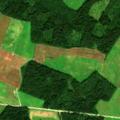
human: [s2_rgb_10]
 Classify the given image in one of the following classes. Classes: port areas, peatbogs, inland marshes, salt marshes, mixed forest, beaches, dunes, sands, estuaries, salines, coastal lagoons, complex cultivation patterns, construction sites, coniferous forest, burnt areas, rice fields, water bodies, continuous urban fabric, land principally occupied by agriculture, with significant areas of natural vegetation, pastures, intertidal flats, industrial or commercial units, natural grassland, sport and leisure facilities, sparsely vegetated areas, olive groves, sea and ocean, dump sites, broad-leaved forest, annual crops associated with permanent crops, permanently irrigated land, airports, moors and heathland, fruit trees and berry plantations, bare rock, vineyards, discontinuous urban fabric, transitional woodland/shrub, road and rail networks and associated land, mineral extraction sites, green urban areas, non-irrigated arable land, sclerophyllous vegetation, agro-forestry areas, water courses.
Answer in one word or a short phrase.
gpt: non-irrigated arable land, pastures, complex cultivation patterns, mixed forest